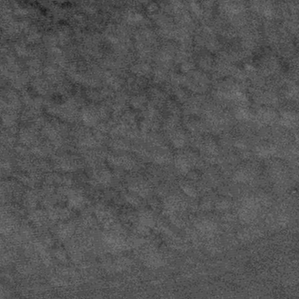
Label: frost